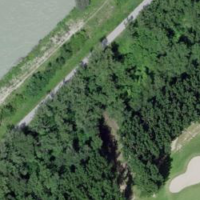
EUNIS habitat code: 53
Species observed at this site:
Allium ursinum
Garrulus glandarius